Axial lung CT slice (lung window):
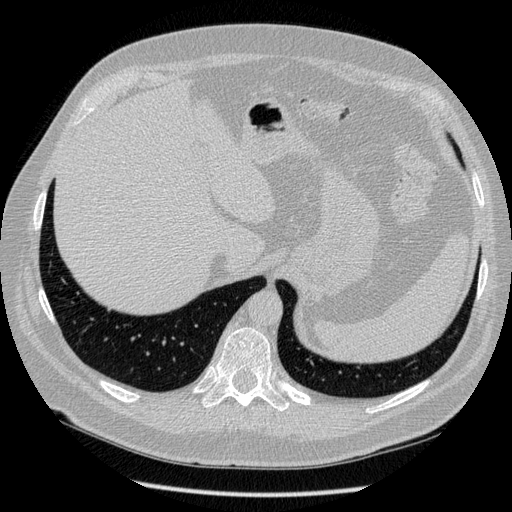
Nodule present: no